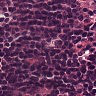
Metastatic tissue present: no